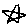
Label: star